Field crop: maize
Growth stage: 1
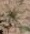
Species: salsola